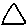
Label: triangle